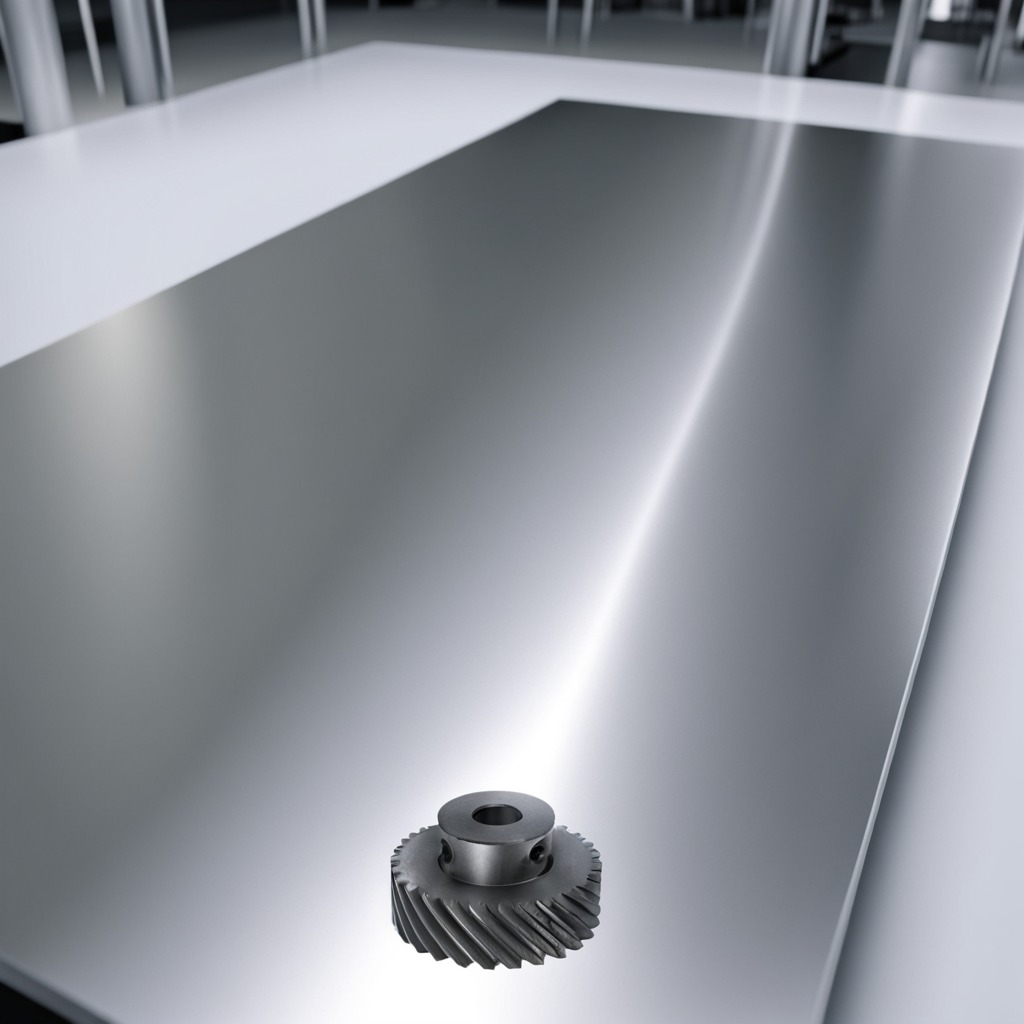
A steel gear with teeth is lying on a stainless steel table in a high-end prototyping lab.